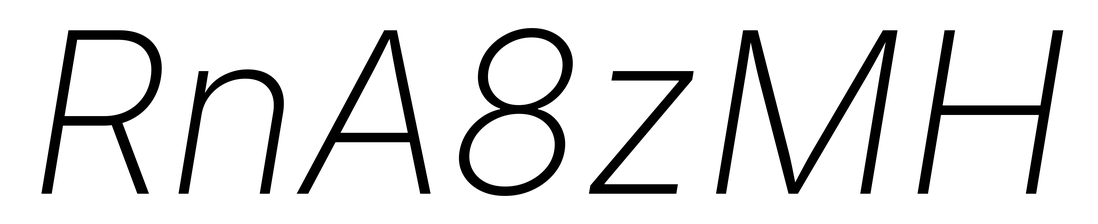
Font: Inter-Italic_ExtraLight_Italic